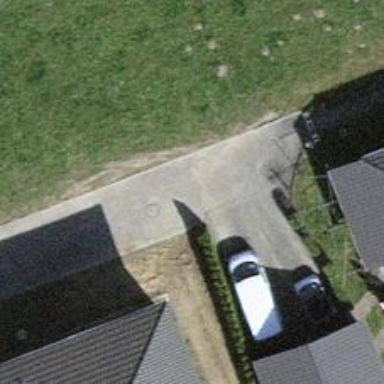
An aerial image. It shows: Asphalt road in residential area.